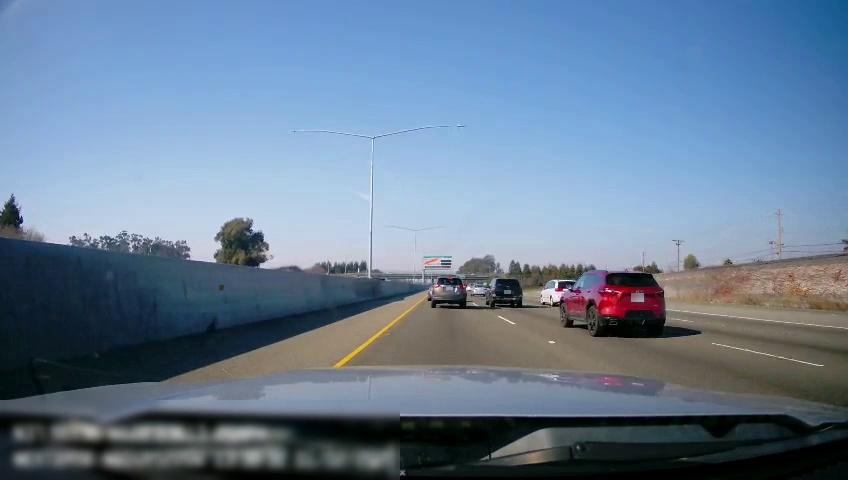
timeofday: Day
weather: Sunny
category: Drivable Space
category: Vehicles | SUV
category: Vehicles | Car
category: Vehicles | Car
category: Vehicles | SUV
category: Vehicles | SUV
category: Vehicles | Van
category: Lanes | Current Lane
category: Lanes | Current Lane
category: Lanes | Alternate Lane
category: Lanes | Alternate Lane
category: Lanes | Alternate Lane
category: Traffic | Signs